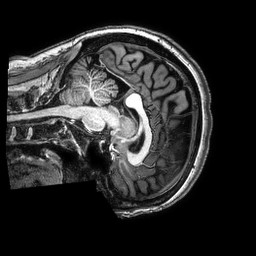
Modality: T1w
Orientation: sagittal
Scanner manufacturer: philips
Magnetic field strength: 3 T
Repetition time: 0.008 s
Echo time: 0.003562 s